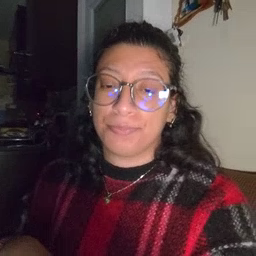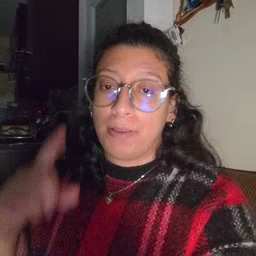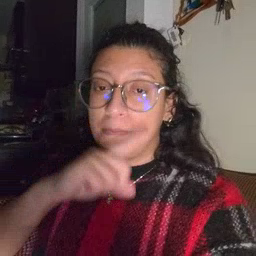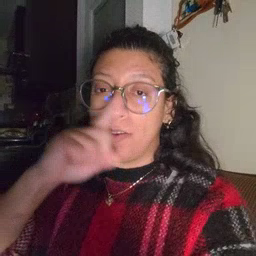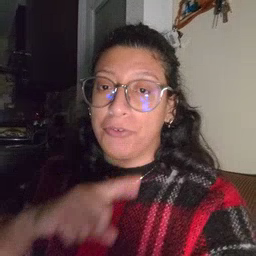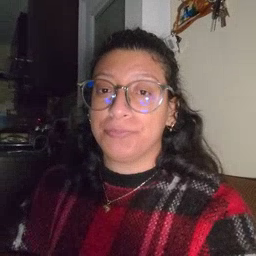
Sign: mouse